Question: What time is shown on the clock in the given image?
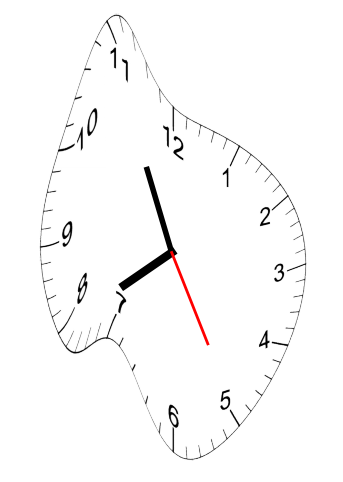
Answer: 07:55:25